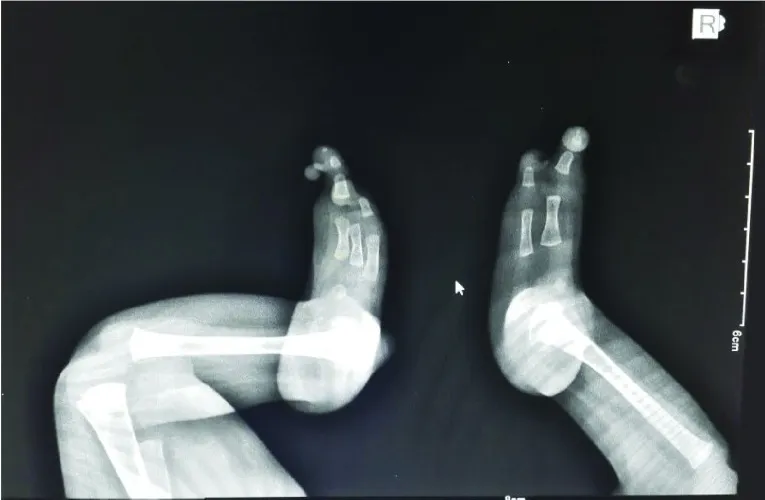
X-ray showing absence of right 3,4,5 metatarsals and phalanges, absence of left 4,5 metatarsals and phalanges.
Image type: radiology (x_ray)